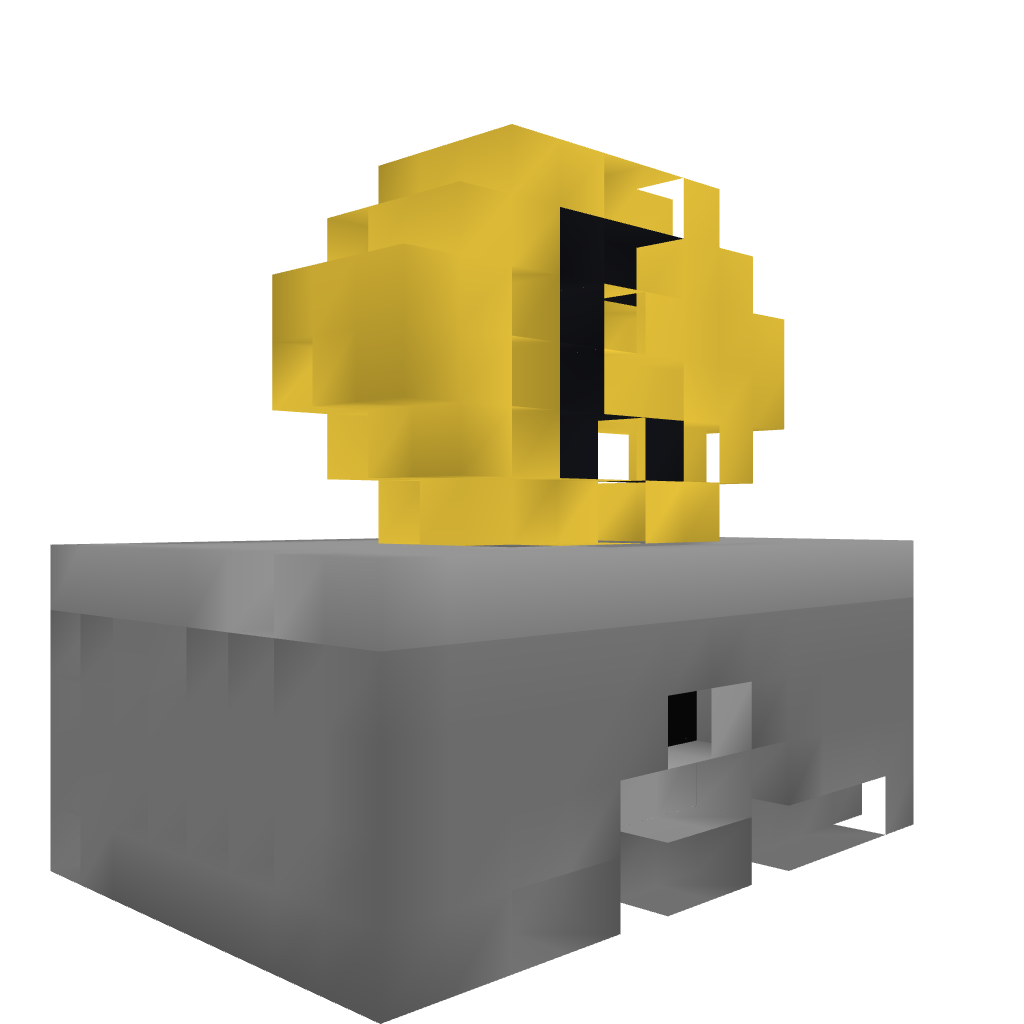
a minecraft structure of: First Server Bank